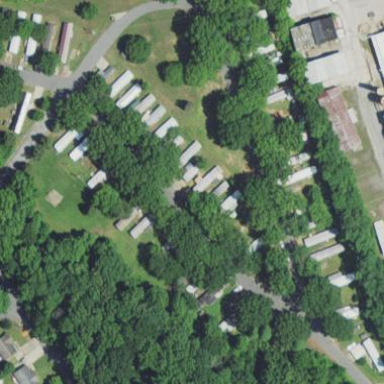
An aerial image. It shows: Residential area designated as trailer park.